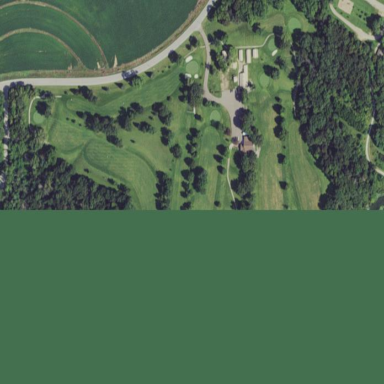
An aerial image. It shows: Golf course.